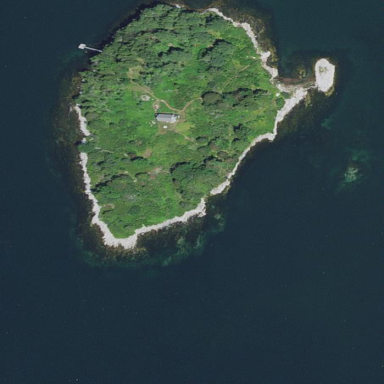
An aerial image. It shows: Islet located along the natural coastline.